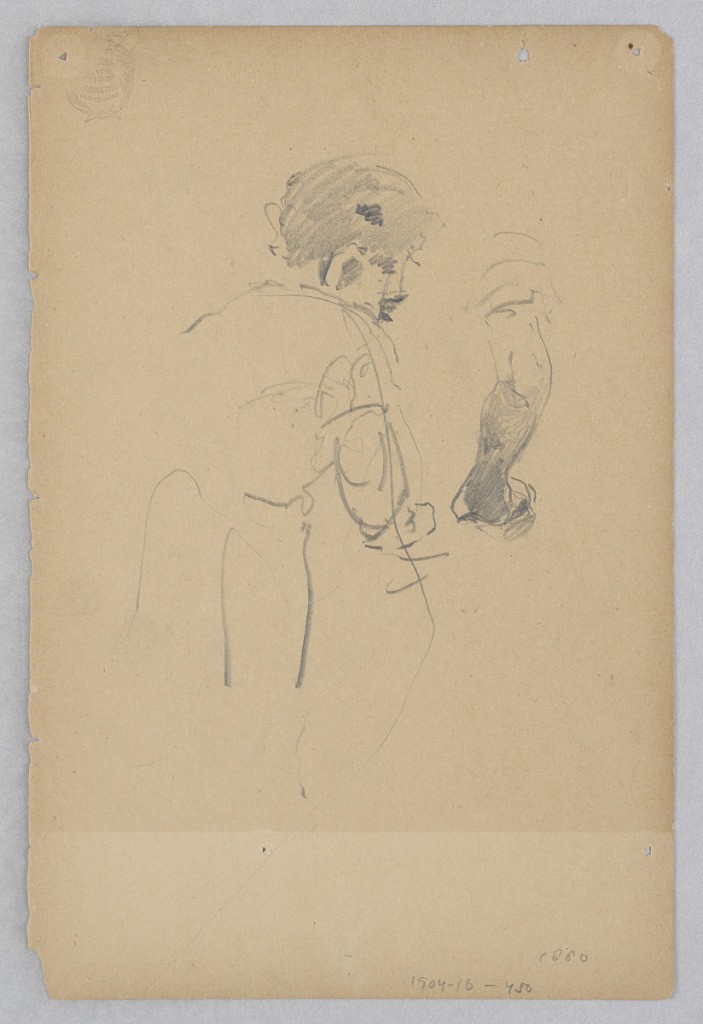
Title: Man
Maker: Robert Frederick Blum, American, 1857–1903
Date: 1880
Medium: Graphite on wove paper
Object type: Drawing
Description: Sketch of a male figure.